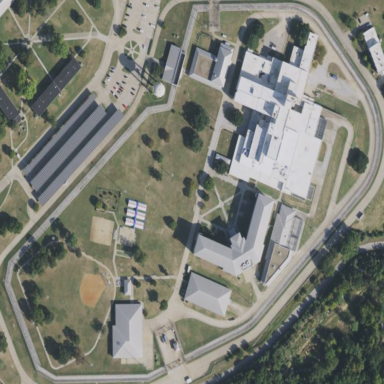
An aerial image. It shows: Prison with surrounding fence.